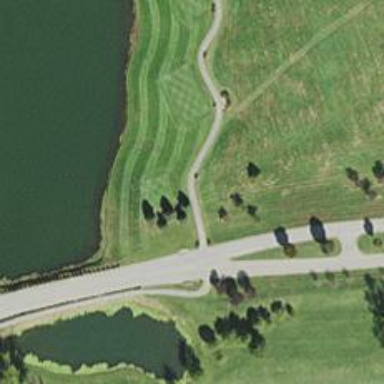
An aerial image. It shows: Path for both road and golf.